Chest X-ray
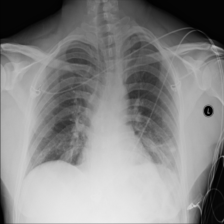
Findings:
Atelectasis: negative
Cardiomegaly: negative
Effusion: negative
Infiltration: negative
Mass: negative
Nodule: negative
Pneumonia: negative
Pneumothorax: negative
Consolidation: negative
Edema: negative
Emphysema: negative
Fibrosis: negative
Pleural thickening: negative
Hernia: negative